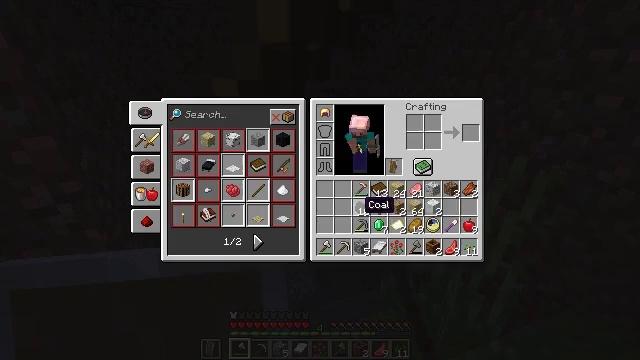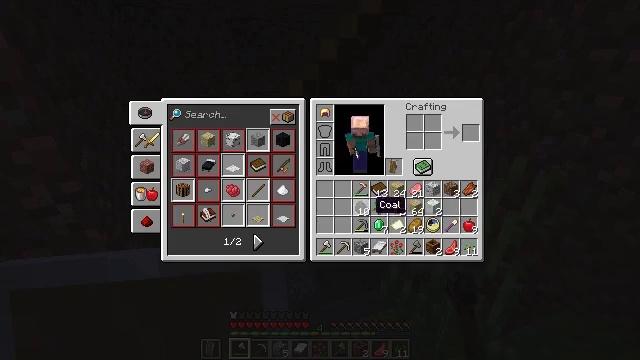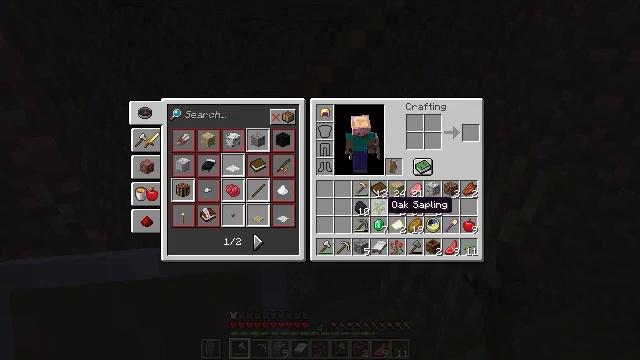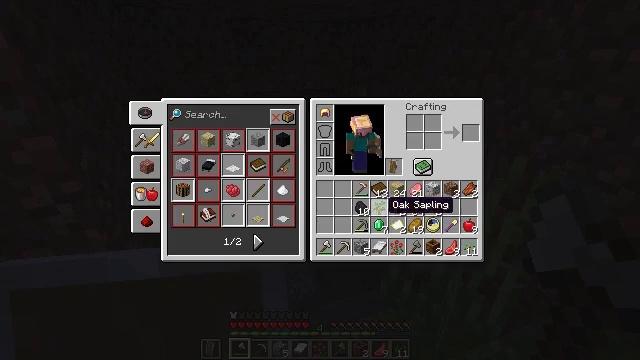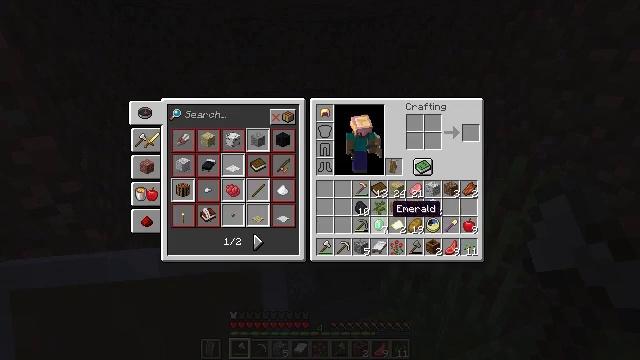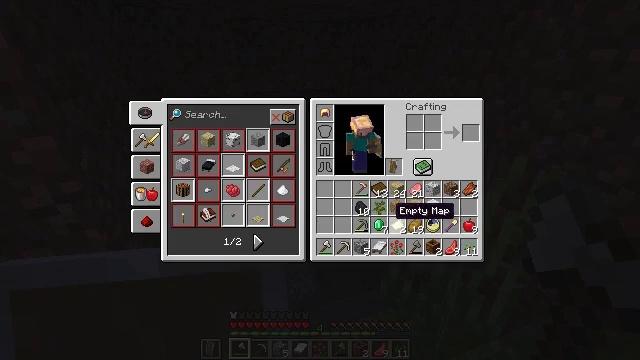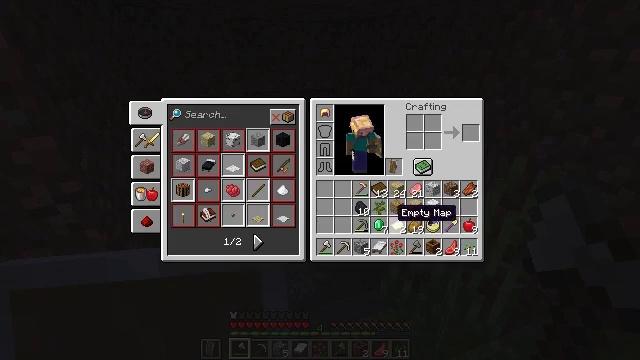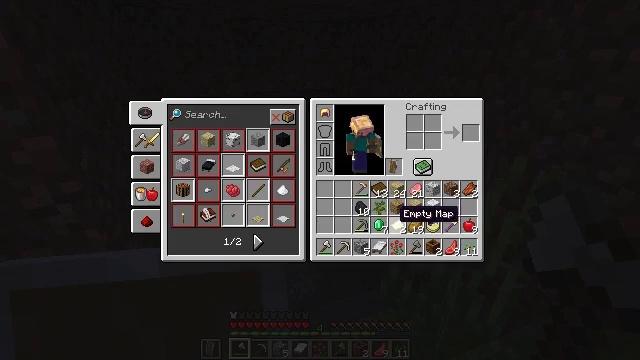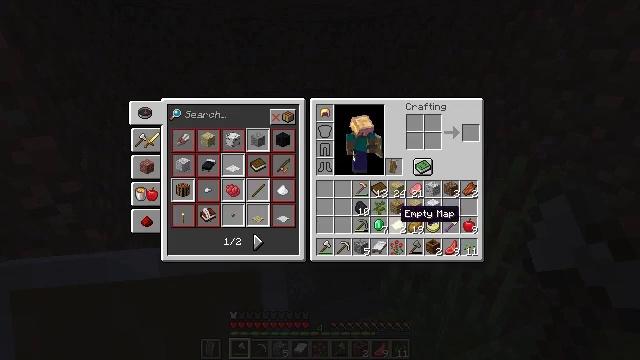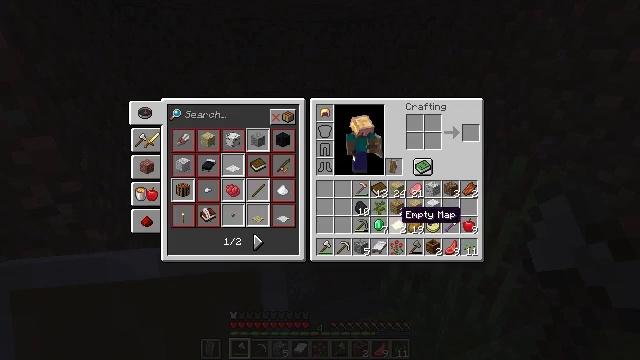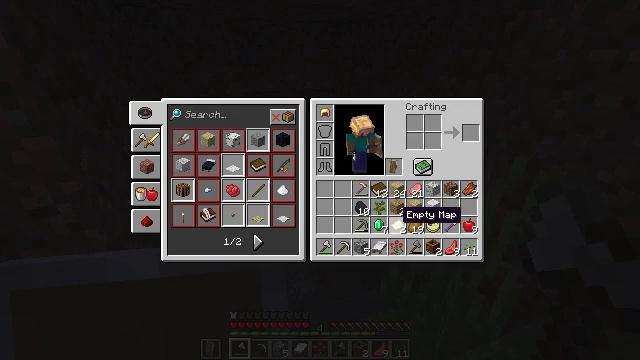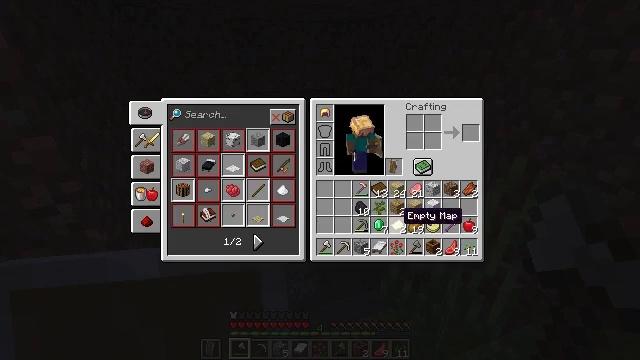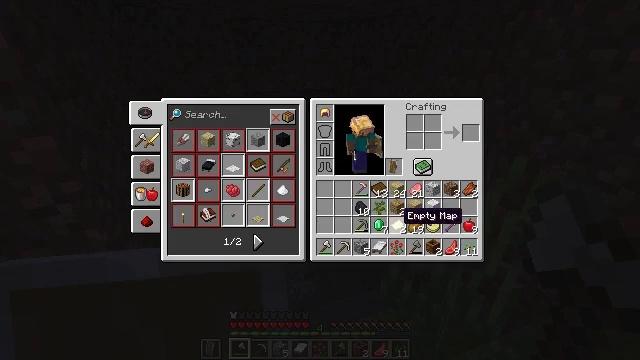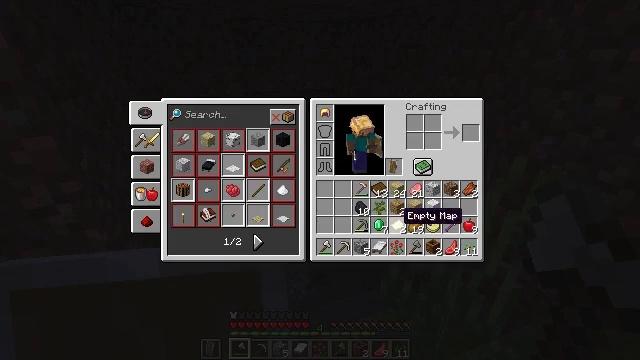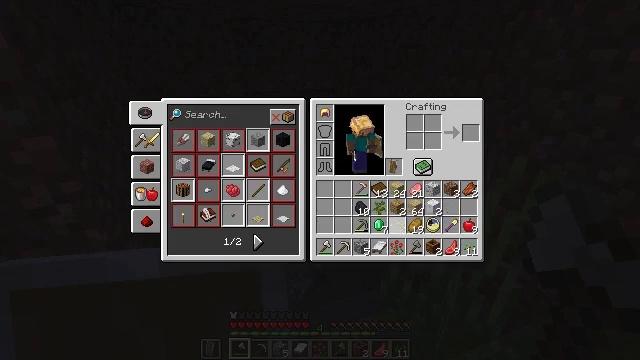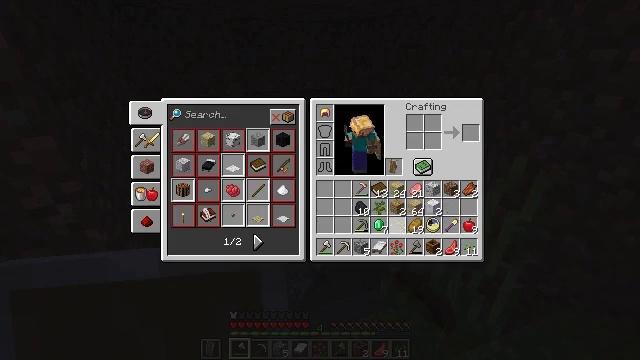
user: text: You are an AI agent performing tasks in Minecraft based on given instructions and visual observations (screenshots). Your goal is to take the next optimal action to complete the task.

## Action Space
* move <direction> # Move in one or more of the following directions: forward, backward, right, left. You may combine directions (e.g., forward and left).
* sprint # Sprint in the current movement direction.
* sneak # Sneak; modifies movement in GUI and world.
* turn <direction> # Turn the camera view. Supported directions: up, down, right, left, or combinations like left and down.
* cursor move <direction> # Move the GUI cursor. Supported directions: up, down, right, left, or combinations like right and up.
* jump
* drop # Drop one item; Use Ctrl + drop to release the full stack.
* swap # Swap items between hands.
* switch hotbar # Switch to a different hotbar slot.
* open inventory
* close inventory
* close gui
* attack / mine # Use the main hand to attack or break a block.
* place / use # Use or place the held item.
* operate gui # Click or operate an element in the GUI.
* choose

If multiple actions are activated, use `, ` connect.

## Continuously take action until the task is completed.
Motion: motion action
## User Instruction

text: Remove a map from the inventory.
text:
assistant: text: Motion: sprint, cursor move right, open gui
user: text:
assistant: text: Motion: sprint, cursor move right
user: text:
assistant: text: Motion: sprint
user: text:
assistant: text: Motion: sprint
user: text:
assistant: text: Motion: sprint
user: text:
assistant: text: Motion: sprint
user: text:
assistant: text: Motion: sprint
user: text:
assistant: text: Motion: sprint
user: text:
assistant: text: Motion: sprint
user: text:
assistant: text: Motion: sprint
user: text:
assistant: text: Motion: sprint
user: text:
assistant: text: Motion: sprint
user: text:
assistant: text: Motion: sprint
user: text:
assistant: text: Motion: sprint, drop
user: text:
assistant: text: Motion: sprint, drop
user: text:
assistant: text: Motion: sprint, drop
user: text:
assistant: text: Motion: sprint, cursor move right
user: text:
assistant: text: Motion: sprint
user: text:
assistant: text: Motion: sprint